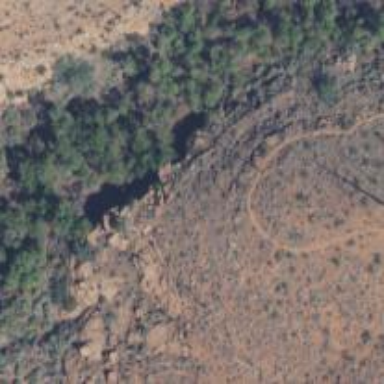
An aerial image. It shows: Path.